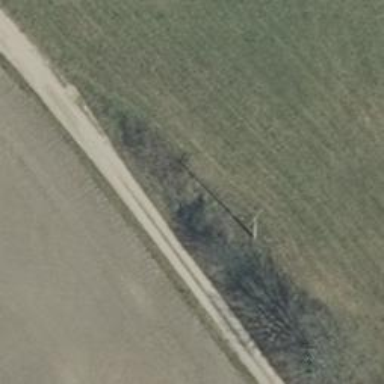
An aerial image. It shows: Gravel track with grade3 tracktype.